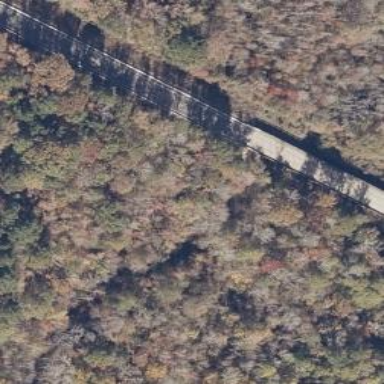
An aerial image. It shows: Man-made bridge.